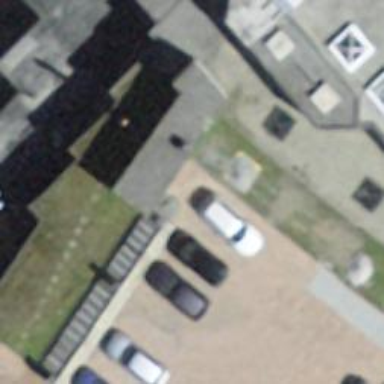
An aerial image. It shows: Parking area.